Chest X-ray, PA view. Patient: 76 years old, sex F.
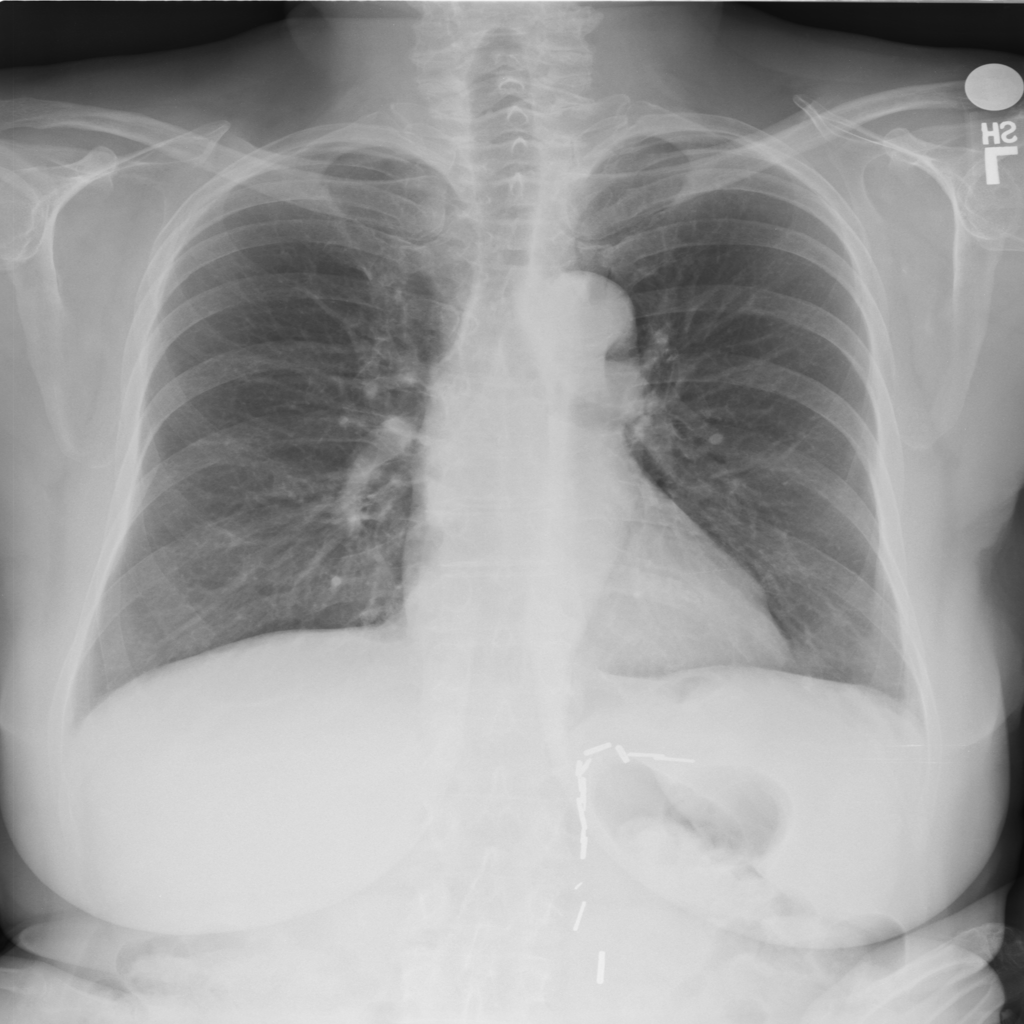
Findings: No Finding